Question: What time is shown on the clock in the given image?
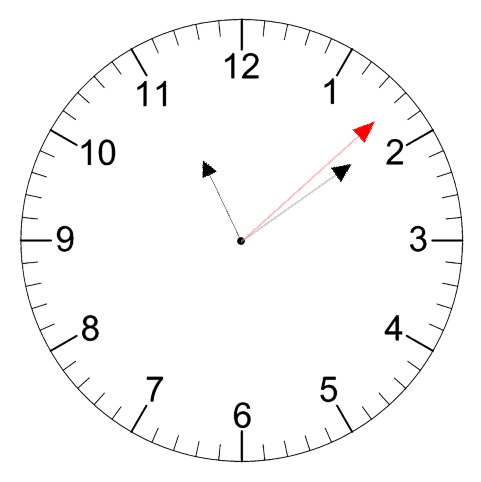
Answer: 11:09:08